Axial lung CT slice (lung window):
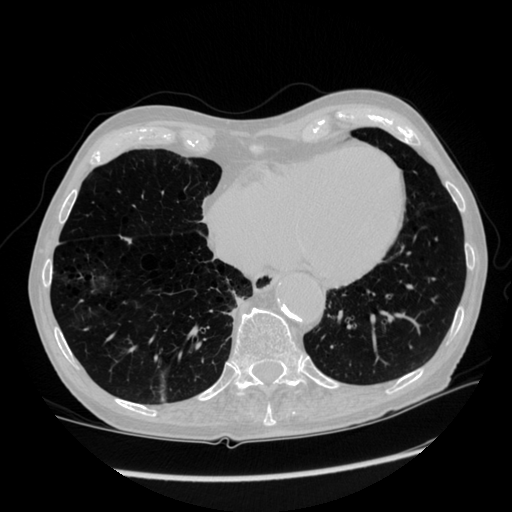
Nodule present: no